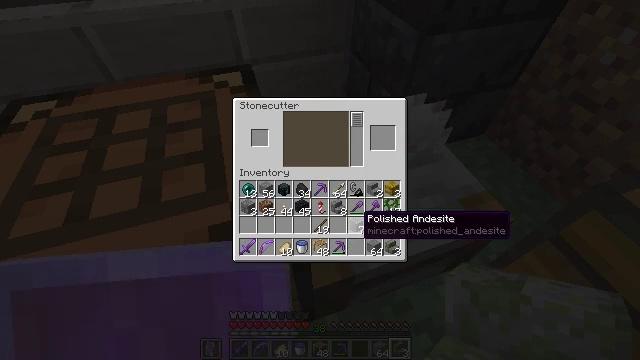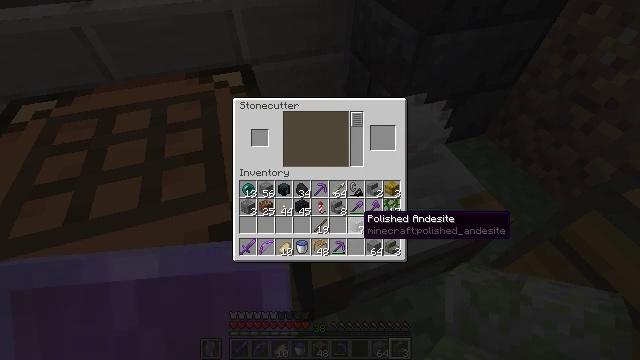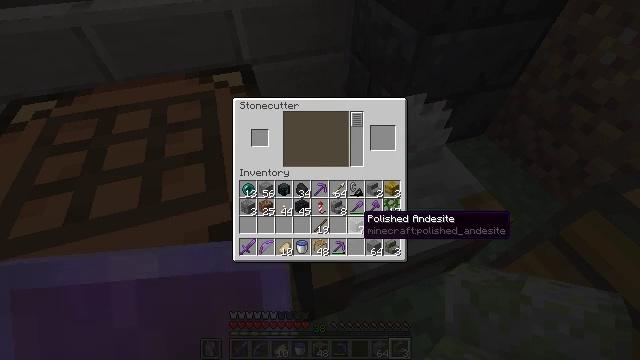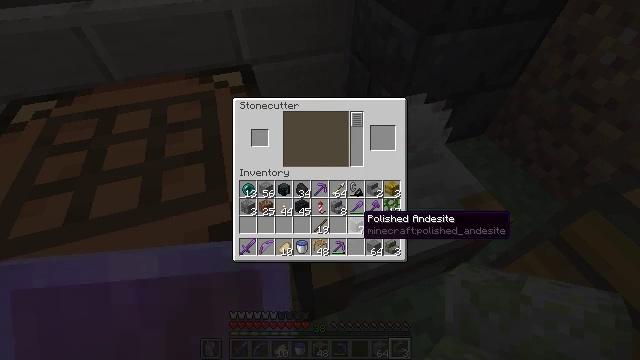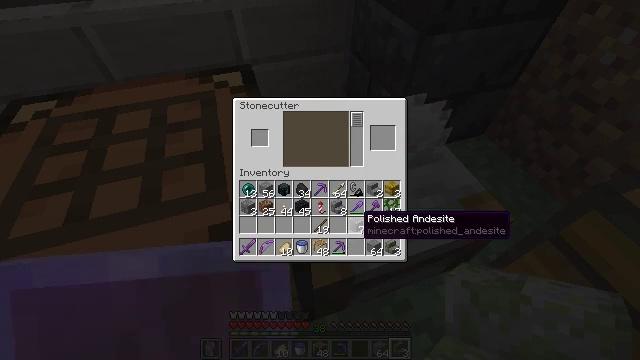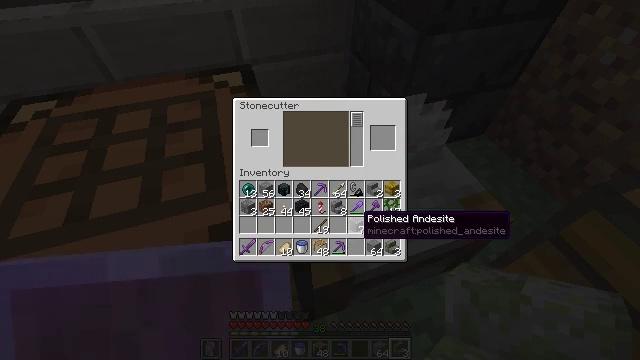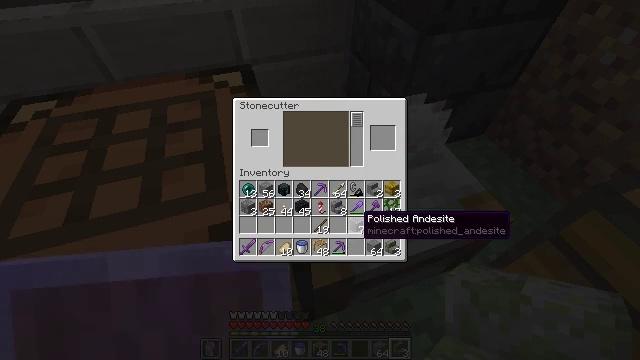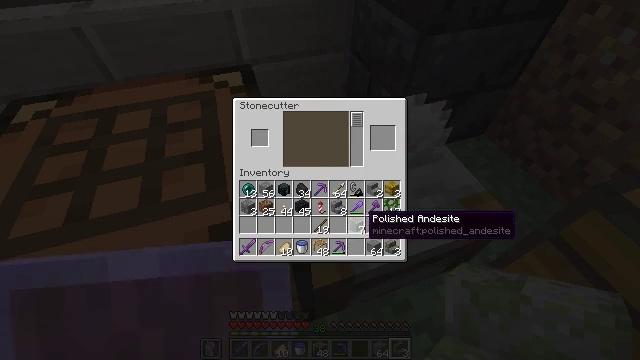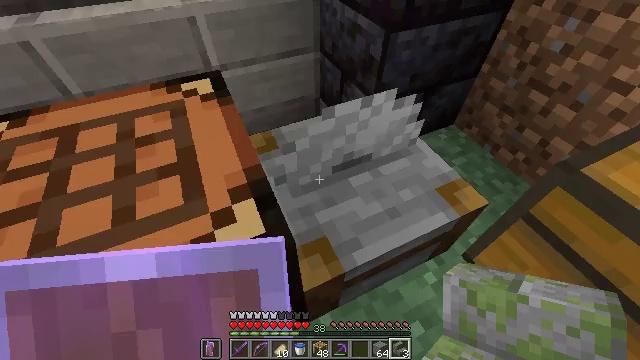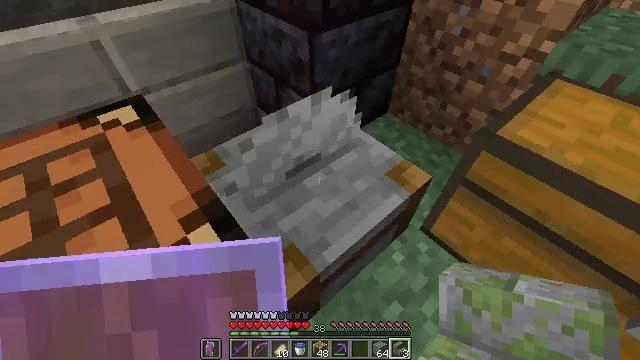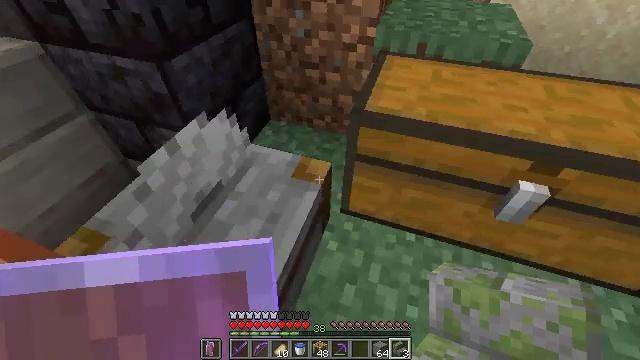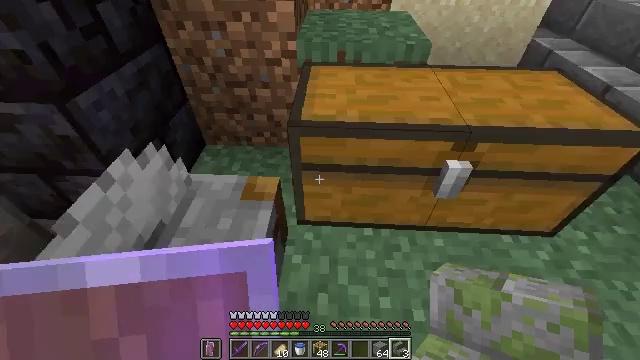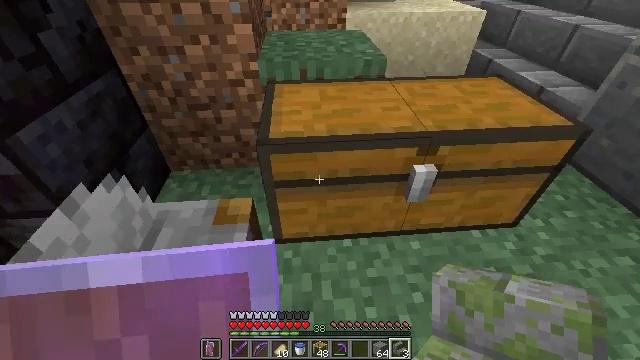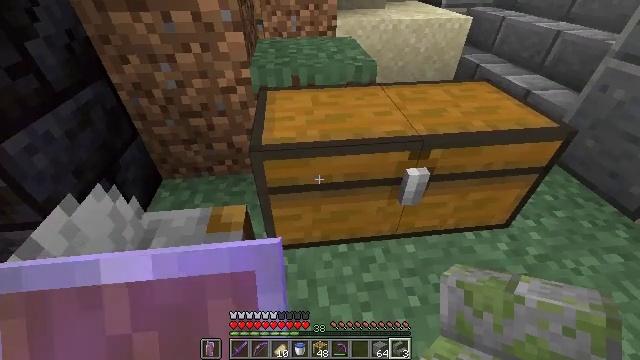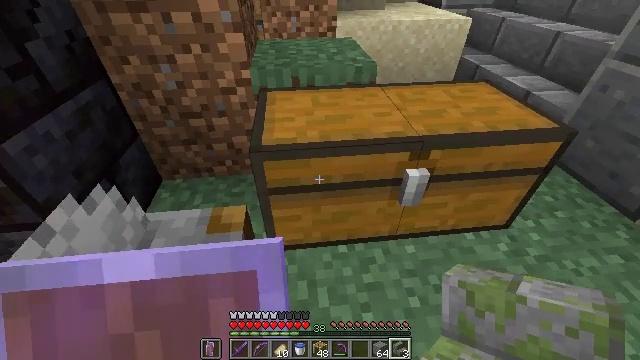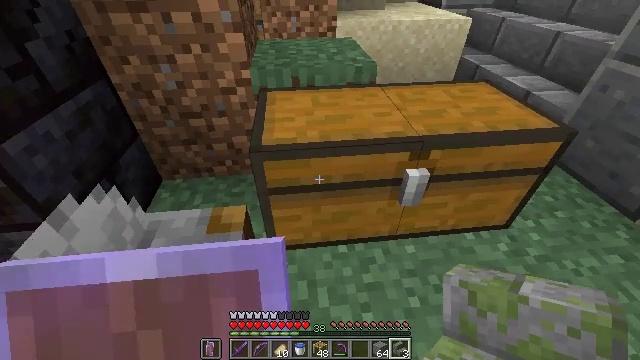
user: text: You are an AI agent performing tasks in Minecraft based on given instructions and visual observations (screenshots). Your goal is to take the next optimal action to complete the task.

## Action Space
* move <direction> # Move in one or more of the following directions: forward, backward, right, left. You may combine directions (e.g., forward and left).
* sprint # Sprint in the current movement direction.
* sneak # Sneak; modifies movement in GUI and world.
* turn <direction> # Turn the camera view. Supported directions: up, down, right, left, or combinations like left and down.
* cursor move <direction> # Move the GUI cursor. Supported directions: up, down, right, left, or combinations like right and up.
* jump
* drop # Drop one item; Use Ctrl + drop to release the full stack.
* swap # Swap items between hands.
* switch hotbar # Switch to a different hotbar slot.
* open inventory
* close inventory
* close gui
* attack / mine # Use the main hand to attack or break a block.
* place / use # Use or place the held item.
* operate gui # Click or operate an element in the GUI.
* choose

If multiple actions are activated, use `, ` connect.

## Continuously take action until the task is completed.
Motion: motion action
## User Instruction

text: Craft polished andesite stairs.
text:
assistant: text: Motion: no_op
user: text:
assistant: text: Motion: no_op
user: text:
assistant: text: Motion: no_op
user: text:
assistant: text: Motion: no_op
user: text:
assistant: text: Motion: no_op
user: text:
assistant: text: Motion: no_op
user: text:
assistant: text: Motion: no_op
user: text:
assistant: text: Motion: turn right
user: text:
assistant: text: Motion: turn right
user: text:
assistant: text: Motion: turn right and up
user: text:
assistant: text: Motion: turn right and up
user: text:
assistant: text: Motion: turn right and up
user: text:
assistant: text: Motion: turn right and up
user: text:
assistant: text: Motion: no_op
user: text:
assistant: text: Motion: no_op
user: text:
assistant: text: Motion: no_op
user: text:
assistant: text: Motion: no_op
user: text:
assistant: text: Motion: use / place
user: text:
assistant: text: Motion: use / place
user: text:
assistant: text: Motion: use / place
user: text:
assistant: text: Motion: no_op
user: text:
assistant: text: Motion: no_op
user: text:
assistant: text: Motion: no_op
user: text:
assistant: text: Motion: no_op
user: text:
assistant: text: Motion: no_op
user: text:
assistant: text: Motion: no_op
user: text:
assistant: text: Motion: no_op
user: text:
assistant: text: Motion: no_op
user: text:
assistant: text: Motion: no_op
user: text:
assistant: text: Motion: turn left and up